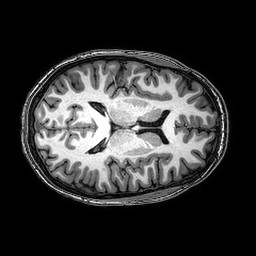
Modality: T1w
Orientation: axial
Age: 22
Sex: female
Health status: healthy
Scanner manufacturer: philips
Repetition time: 0.008225 s
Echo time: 0.00378 s